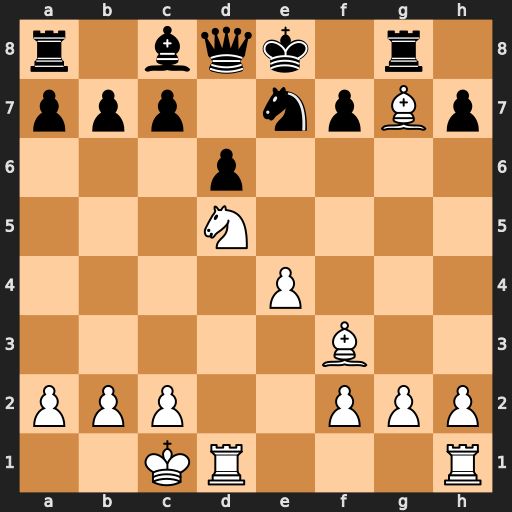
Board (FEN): r1bqk1r1/ppp1npBp/3p4/3N4/4P3/5B2/PPP2PPP/2KR3R
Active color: w
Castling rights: q
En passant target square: -
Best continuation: Nf6#